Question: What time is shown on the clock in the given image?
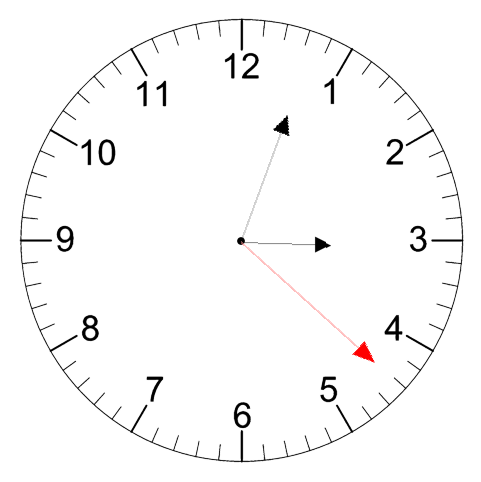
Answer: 03:03:22